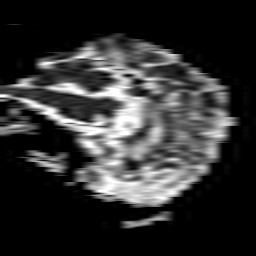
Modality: ADC
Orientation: sagittal
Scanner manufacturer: philips
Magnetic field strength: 1.5 T
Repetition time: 3.647 s
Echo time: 0.07078 s